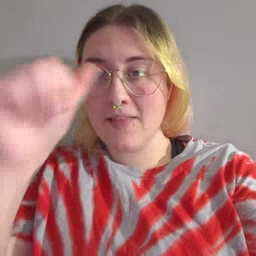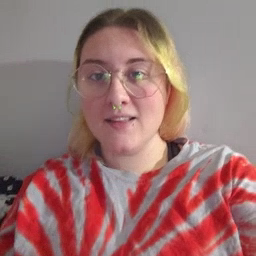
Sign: man